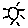
Label: sun